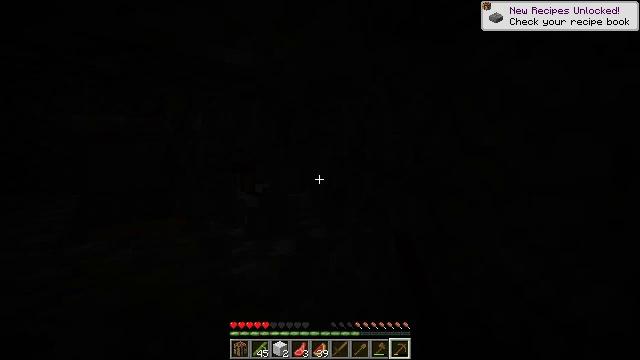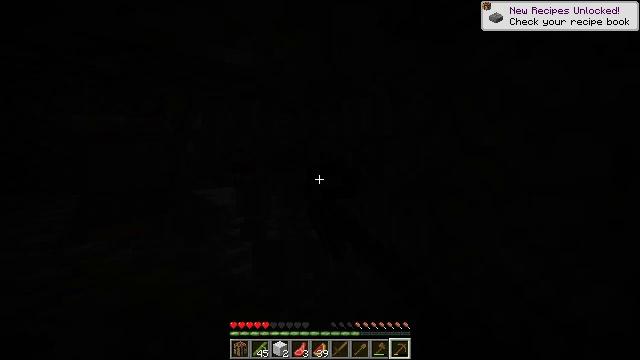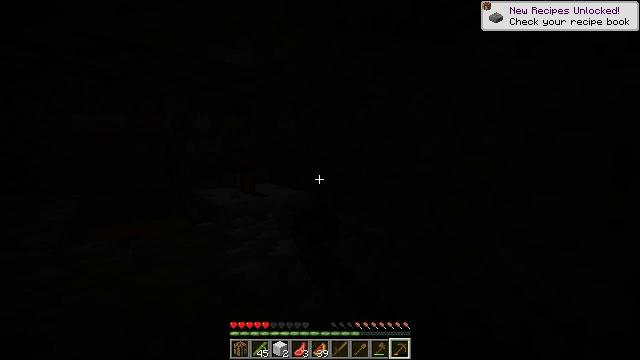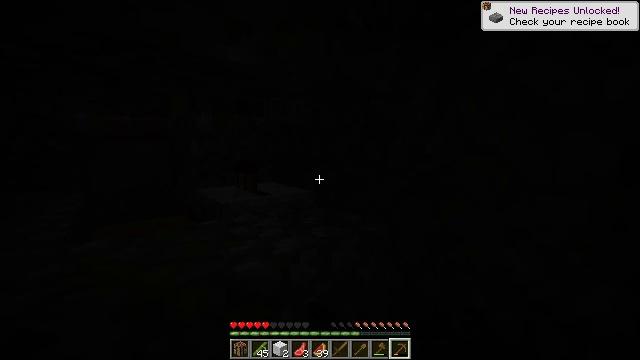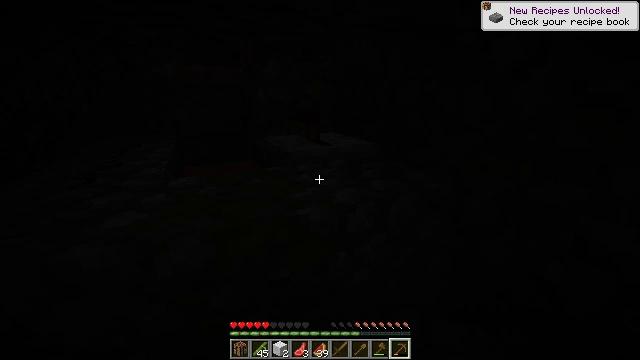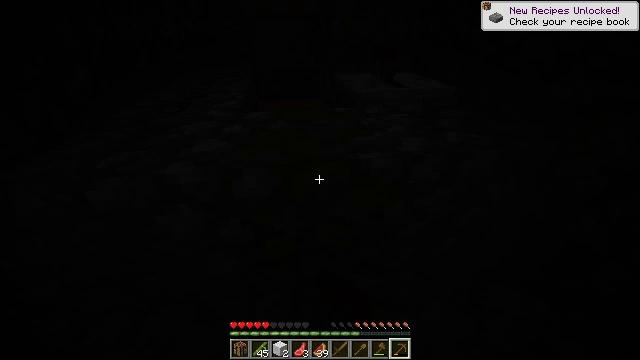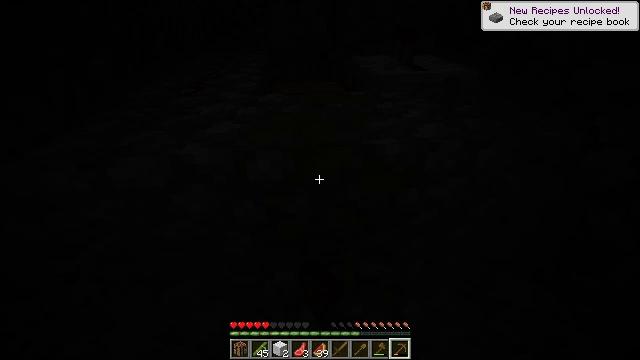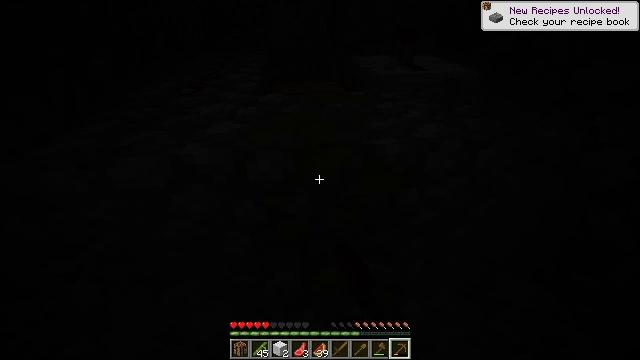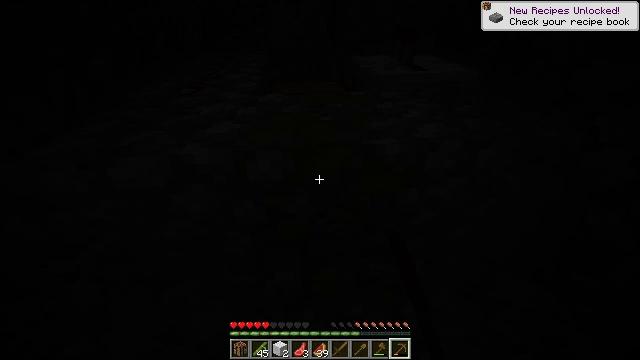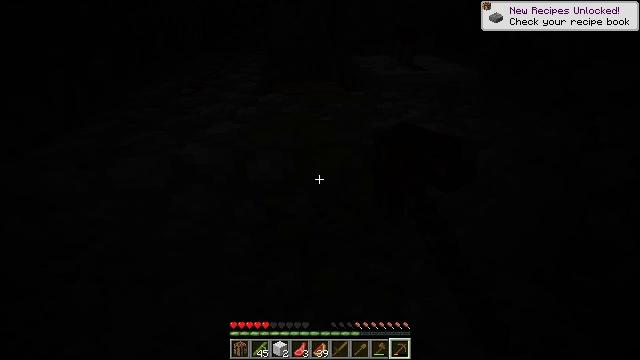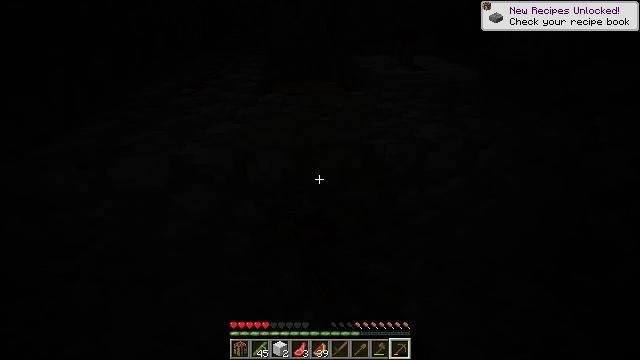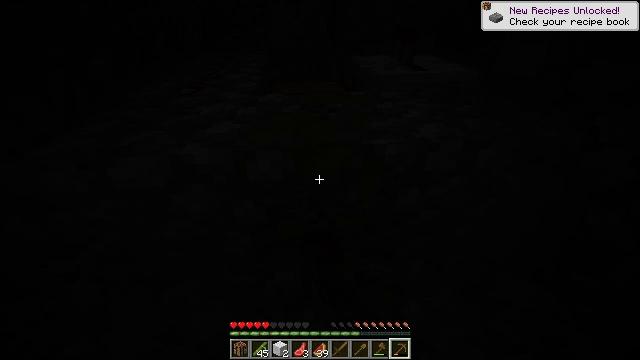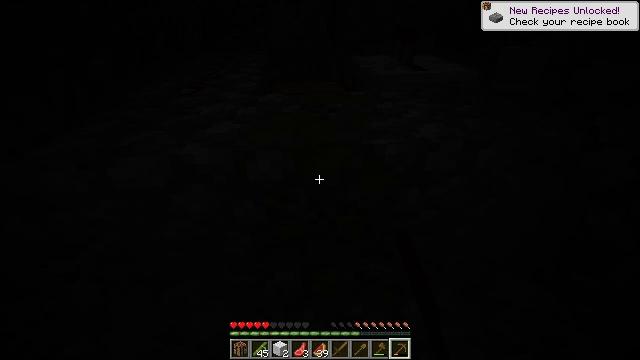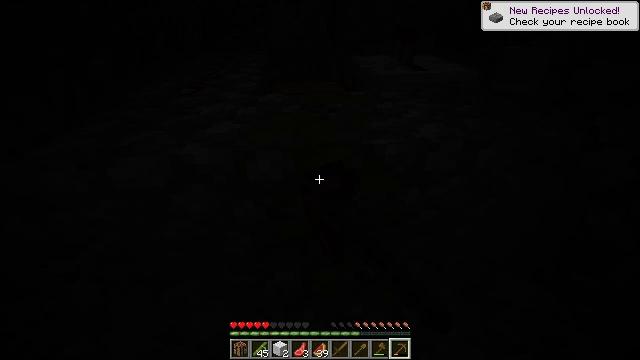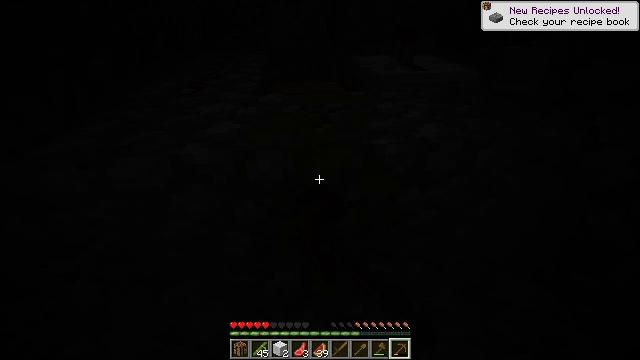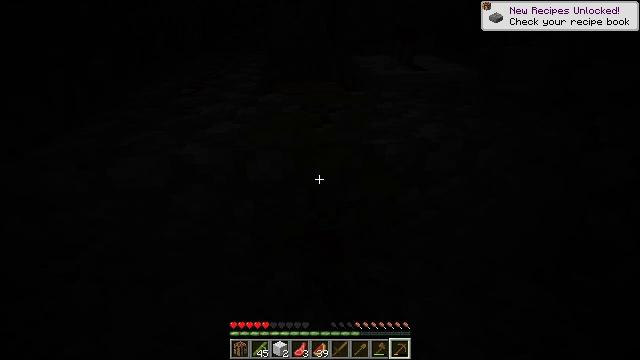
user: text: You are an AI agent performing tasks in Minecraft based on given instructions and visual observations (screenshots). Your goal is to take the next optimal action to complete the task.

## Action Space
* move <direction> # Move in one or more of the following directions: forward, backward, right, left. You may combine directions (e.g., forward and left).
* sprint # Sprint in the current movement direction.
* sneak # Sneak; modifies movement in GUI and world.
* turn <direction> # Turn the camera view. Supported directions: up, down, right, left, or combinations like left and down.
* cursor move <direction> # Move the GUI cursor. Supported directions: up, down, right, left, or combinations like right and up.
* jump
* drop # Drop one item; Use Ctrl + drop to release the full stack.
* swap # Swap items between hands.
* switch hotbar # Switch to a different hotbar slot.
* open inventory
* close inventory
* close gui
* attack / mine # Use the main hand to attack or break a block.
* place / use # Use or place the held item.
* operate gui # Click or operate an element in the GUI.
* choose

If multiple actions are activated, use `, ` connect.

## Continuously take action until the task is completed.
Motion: motion action
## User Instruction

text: Extract mossy cobblestone using a pickaxe.
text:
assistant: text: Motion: attack / mine
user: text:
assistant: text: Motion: attack / mine
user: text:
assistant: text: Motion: attack / mine
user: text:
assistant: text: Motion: turn left and down, attack / mine
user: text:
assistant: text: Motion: turn left and down, attack / mine
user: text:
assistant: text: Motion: turn left and down, attack / mine
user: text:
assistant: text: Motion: attack / mine
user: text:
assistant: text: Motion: attack / mine
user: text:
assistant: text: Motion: attack / mine
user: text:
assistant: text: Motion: attack / mine
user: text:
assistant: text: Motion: attack / mine
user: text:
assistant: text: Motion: attack / mine
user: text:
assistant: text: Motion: attack / mine
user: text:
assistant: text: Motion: attack / mine
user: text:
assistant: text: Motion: attack / mine
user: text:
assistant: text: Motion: attack / mine
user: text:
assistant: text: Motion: attack / mine
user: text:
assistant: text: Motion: attack / mine
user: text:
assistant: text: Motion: attack / mine
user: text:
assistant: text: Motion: attack / mine
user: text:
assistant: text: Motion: attack / mine
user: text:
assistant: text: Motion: attack / mine
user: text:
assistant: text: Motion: attack / mine
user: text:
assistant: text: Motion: attack / mine
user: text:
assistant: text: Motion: attack / mine
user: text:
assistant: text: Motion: attack / mine
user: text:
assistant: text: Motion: attack / mine
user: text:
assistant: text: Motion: attack / mine
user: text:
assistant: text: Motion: attack / mine
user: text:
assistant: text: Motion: attack / mine